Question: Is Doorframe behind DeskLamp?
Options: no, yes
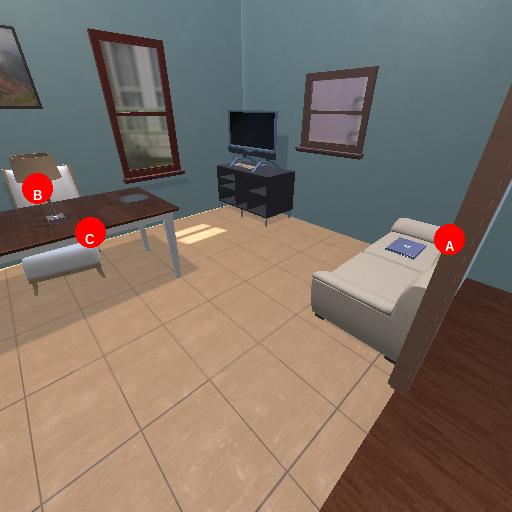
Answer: no